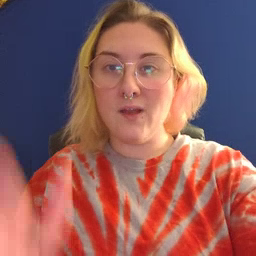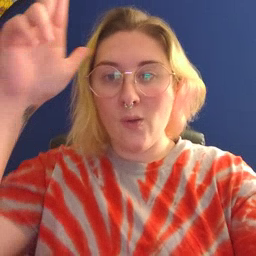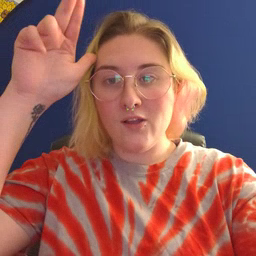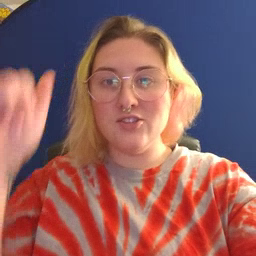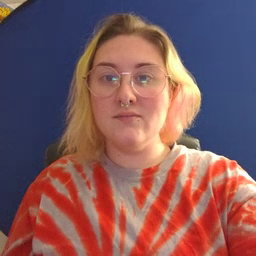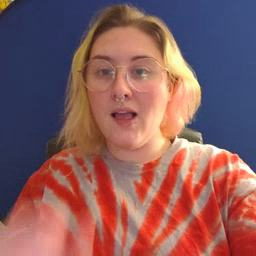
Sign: horse